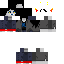
A female human skin with medium skin, wearing brown long hair dressed in a blue hoodie and blue pants, featuring a closed mouth.